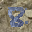
Label: 8